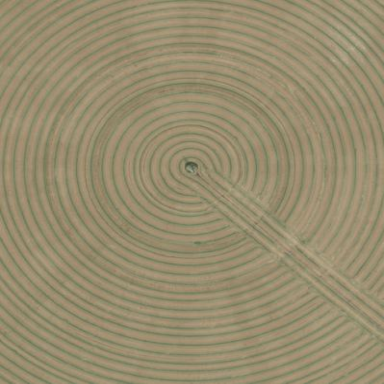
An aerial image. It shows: Farmland with pivot irrigation system.